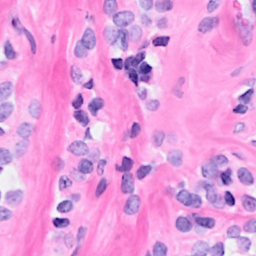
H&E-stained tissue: Breast